The plot shows one second of acceleration measured on a rotor kit. Diagnose the rotating machine from this image, choosing from: normal, misalignment, unbalance, looseness.
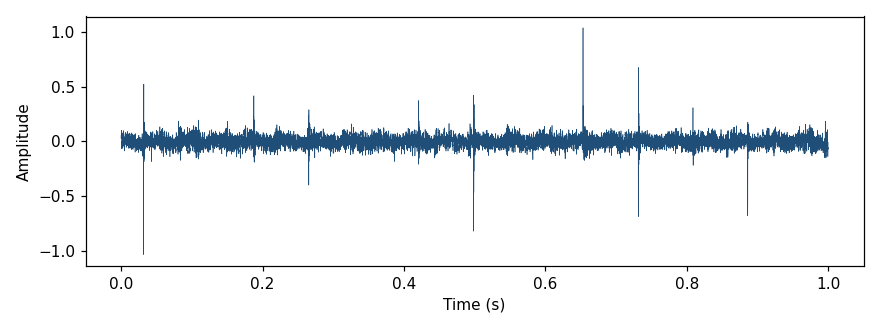
Answer: unbalance